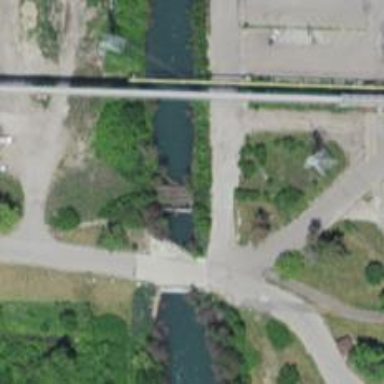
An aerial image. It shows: Bridge for railway spur.